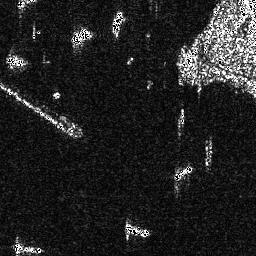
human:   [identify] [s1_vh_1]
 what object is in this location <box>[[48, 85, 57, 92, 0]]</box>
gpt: <ref>1 small ship at the bottom</ref>